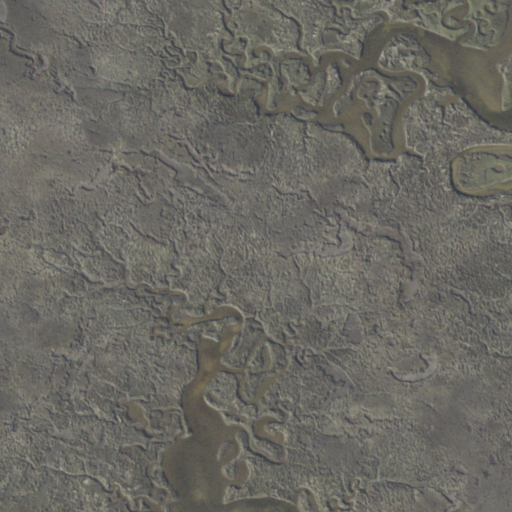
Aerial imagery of island in Florida named Piney Island containing herbaceous wetlands and open water